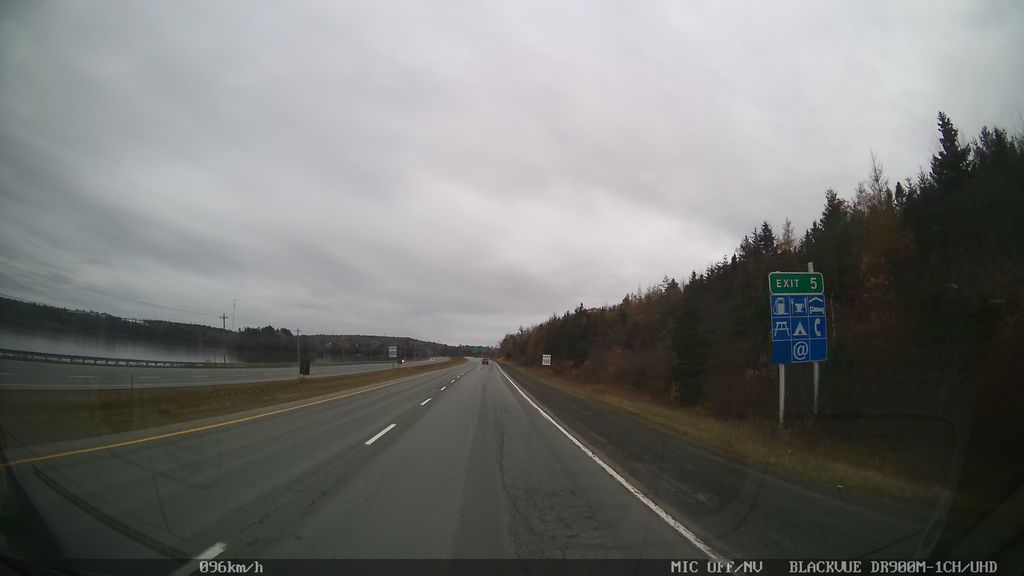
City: halifax